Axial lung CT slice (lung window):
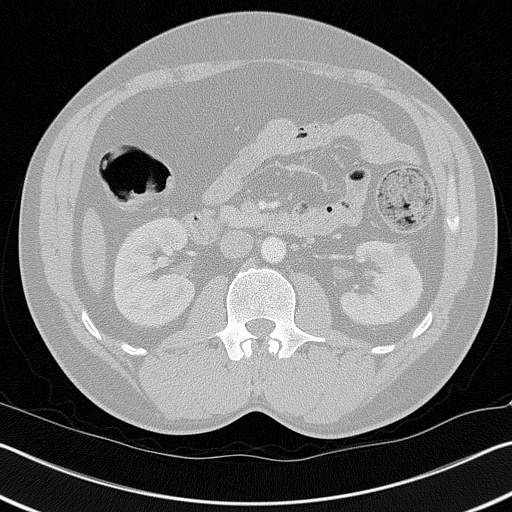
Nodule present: no